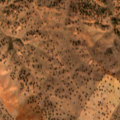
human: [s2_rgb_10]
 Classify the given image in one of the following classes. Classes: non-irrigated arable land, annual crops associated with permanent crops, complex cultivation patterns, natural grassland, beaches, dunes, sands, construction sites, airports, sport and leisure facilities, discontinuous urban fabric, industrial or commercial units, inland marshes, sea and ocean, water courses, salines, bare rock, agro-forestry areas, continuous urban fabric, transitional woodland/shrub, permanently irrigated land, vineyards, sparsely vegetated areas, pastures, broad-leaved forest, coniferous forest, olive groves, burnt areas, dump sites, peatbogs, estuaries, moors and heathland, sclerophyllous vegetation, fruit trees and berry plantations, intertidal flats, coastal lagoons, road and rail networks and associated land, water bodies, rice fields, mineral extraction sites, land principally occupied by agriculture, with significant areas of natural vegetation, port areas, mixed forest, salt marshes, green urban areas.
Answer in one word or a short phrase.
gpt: non-irrigated arable land, olive groves, agro-forestry areas